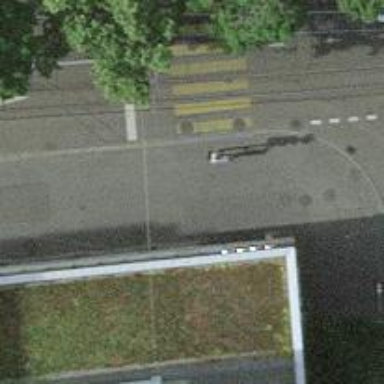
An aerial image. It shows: Kerb barrier.